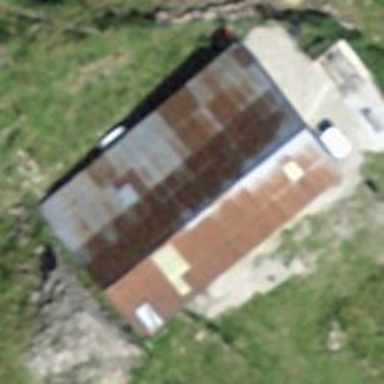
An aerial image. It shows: Toilets.